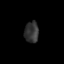
Tissue: lung
Cell type: Epithelial cells
Senescence score: 0.2005
Nuclear area (px): 291
Mean DAPI intensity: 51.801